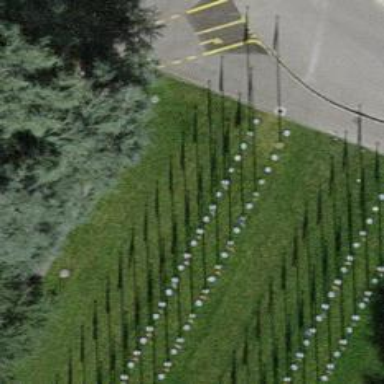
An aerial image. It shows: Flagpole which is man-made.